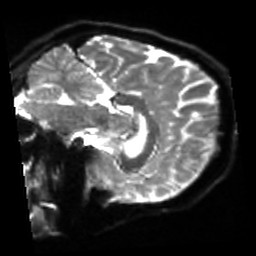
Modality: sbref
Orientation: sagittal
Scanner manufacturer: siemens
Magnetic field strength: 3 T
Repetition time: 4 s
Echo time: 0.0594 s